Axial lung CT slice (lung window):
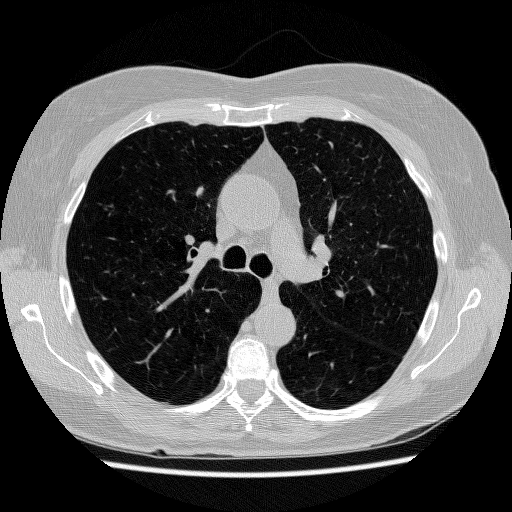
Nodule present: no